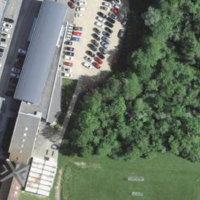
EUNIS habitat code: 55
Species observed at this site:
Symphoricarpos albus